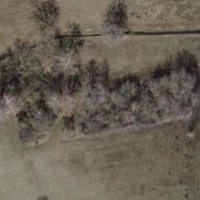
EUNIS habitat code: 16
Species observed at this site:
Pholidoptera griseoaptera